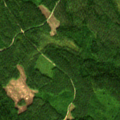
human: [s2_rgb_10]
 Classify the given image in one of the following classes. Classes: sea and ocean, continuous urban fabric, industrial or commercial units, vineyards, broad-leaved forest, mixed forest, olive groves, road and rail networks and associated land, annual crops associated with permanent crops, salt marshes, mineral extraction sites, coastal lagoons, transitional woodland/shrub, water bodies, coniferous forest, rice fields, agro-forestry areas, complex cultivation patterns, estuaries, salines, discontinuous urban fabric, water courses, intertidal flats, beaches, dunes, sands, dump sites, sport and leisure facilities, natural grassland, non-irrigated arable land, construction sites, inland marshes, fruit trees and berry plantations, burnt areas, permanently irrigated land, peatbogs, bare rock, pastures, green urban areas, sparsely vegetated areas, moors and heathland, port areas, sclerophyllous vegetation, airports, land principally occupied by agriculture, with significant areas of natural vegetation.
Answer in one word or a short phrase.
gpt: coniferous forest, mixed forest, transitional woodland/shrub